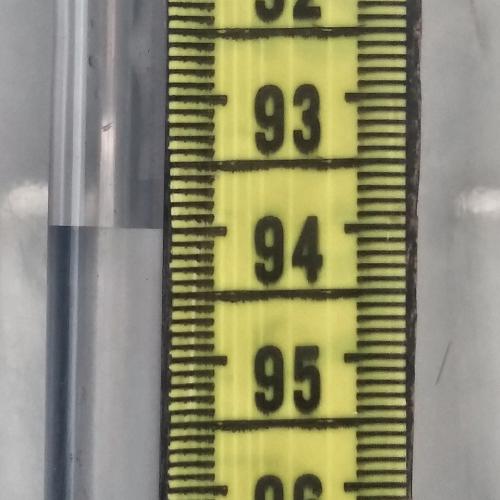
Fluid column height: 94.0 cm